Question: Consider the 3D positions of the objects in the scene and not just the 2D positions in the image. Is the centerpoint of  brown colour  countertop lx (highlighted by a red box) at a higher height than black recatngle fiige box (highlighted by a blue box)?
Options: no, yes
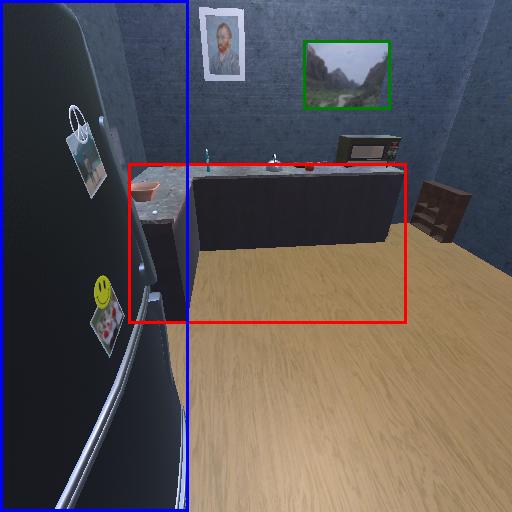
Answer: no